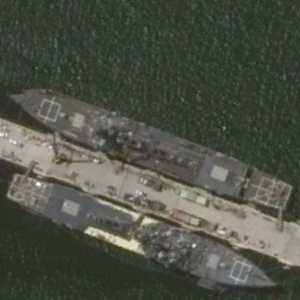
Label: destroyer